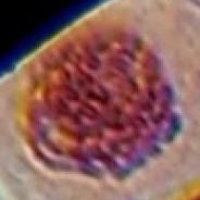
Label: prophase